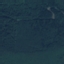
Land use / land cover: Forest